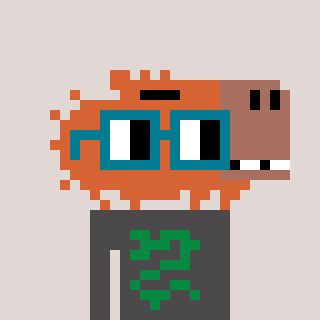
a pixel art character with square dark green glasses, a capybara-shaped head and a grayscale-colored body on a warm background